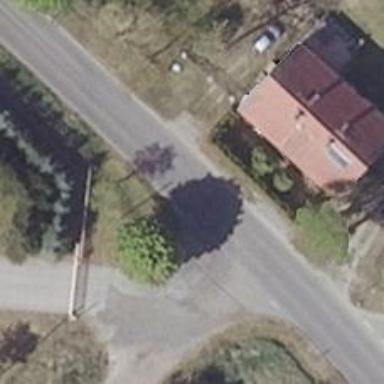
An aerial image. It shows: Tertiary road with asphalt surface.